Interaction volume radius: 5 \u00c5
Interaction volume height: 10 \u00c5
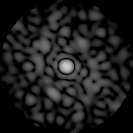
Disorder parameter: 0.8348